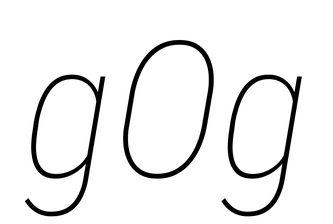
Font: Roboto-Italic_Condensed_Thin_Italic